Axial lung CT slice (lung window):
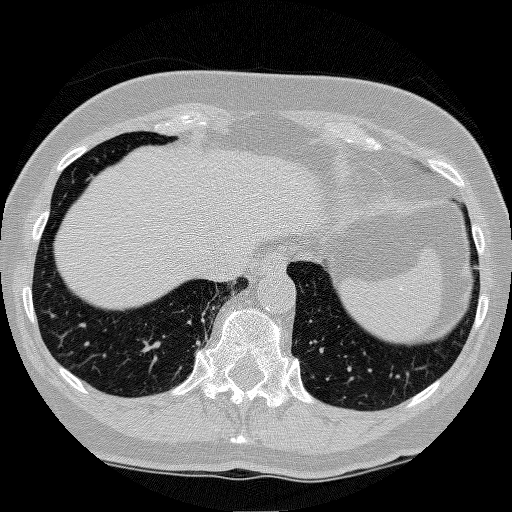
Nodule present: no